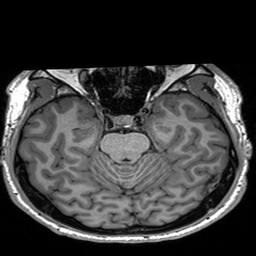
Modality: T1w
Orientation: coronal
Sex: male